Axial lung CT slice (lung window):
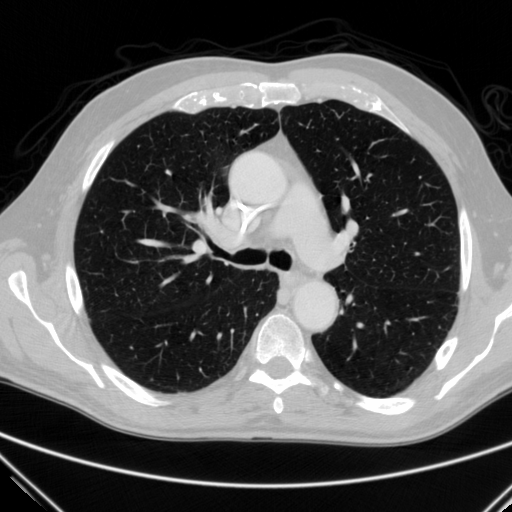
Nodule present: no